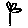
Label: flower